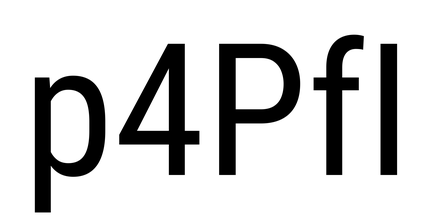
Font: Roboto_Condensed_Regular